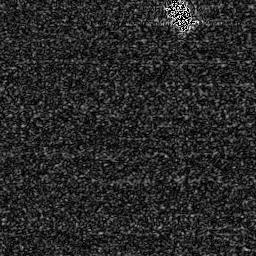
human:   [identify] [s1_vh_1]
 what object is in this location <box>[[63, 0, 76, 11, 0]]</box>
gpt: <ref>1 medium ship at the top</ref>